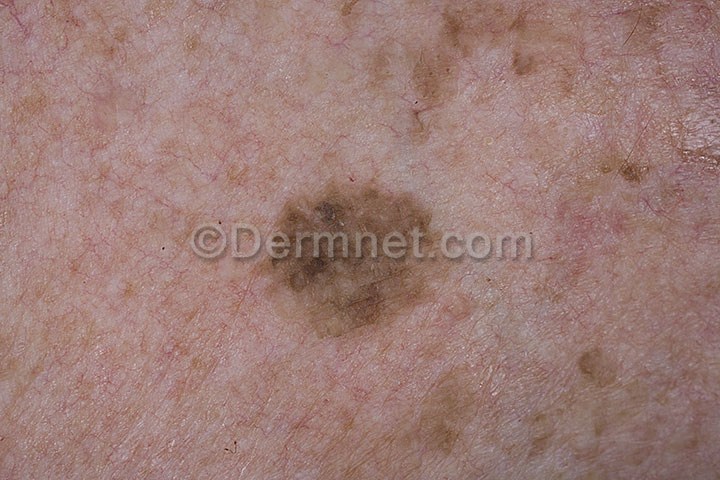
Disease: Seborrheic Keratoses and other Benign Tumors